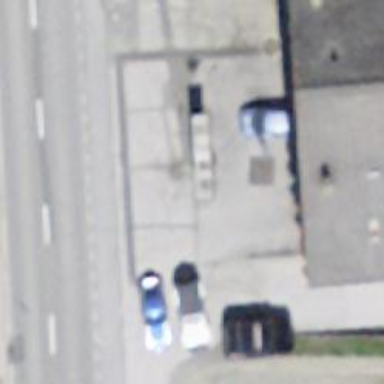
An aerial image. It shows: Fuel station.